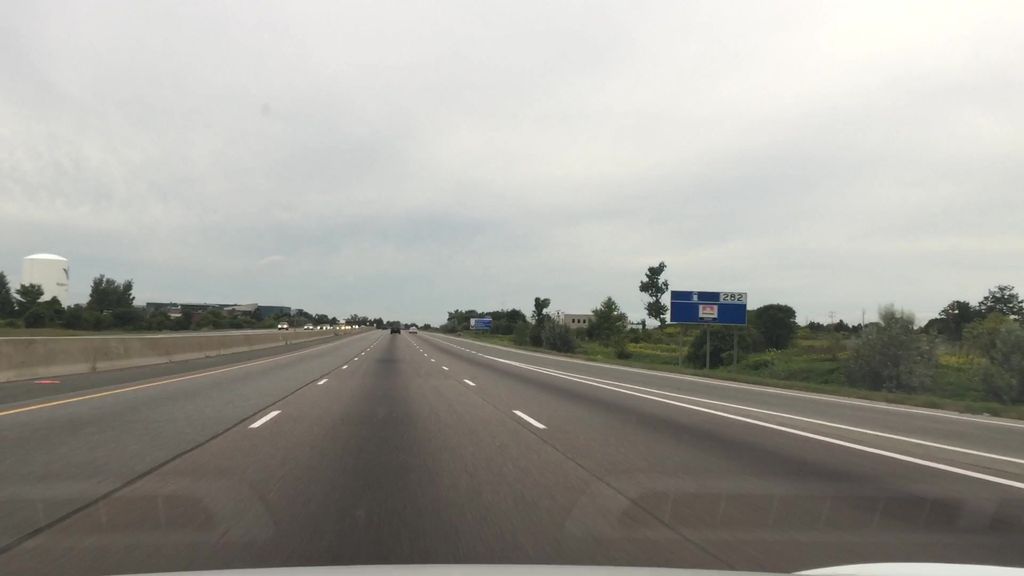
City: kitchener-waterloo